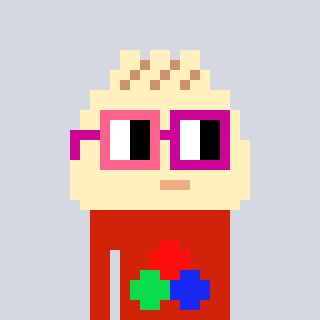
a pixel art character with square pink and red glasses, a porkbao-shaped head and a red-colored body on a cool background